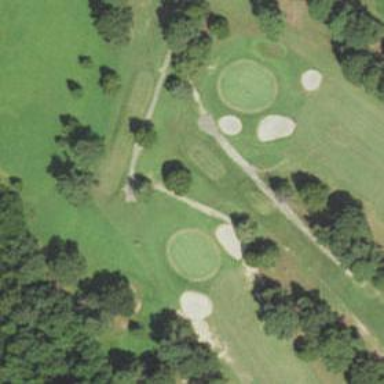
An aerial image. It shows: Golf tee.